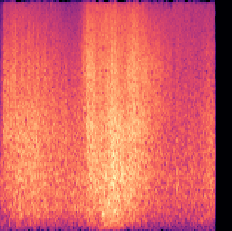
Sound class: Sea waves